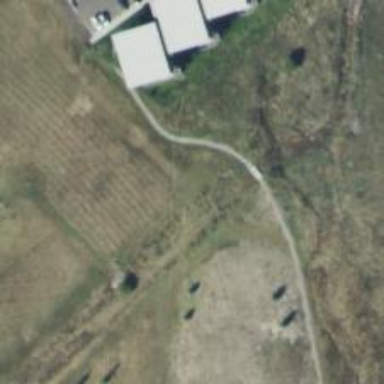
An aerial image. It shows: Disc golf hole.